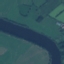
Land use / land cover: River